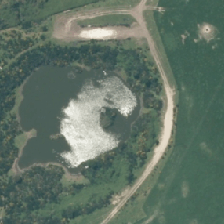
Land cover: herbaceous_freshwater_vege